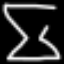
Label: hourglass